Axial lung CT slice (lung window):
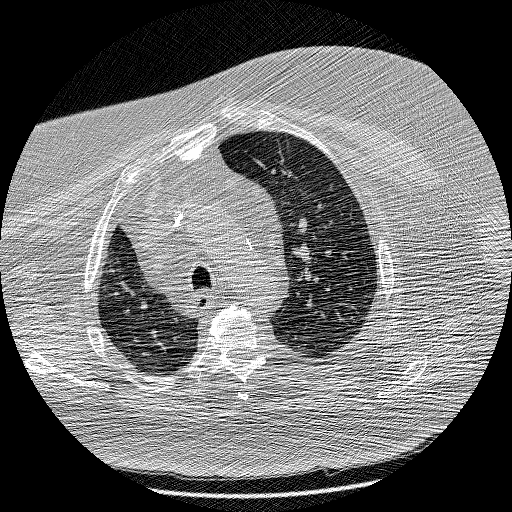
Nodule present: no